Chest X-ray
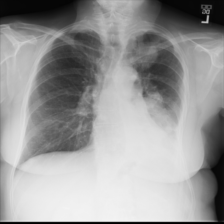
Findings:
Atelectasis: negative
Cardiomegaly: negative
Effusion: negative
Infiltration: negative
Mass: positive
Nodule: positive
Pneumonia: negative
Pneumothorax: negative
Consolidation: positive
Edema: negative
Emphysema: negative
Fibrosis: negative
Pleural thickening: negative
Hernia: negative